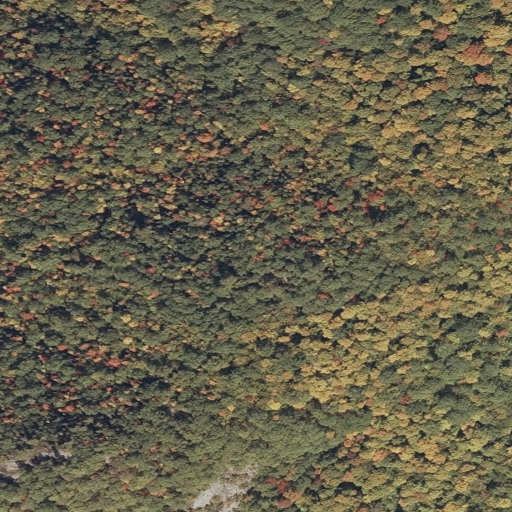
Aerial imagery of mountain in Maine named Sugarloaf Mountain containing mixed forest and deciduous forest